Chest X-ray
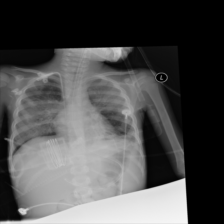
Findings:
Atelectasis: negative
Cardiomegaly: negative
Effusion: negative
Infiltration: positive
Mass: negative
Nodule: negative
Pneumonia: negative
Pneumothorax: negative
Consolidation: negative
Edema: negative
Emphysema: negative
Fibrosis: negative
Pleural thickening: negative
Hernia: negative